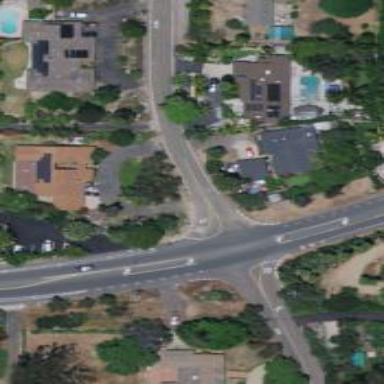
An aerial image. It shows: Road with stop sign.